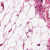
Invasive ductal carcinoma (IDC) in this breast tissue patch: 0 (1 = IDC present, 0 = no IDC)